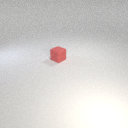
small red rubber cube